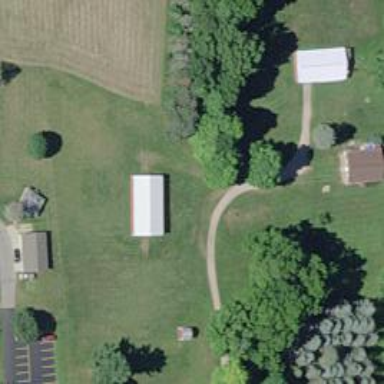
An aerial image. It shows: Driveway.